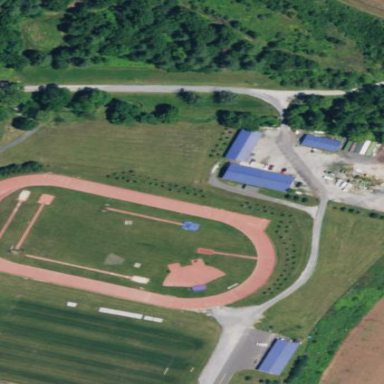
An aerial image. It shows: Track in leisure land.